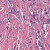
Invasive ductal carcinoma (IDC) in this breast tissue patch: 1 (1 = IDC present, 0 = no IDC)